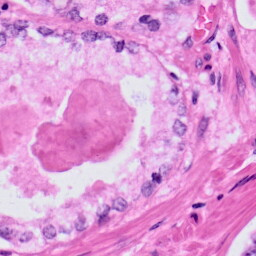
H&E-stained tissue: Prostate